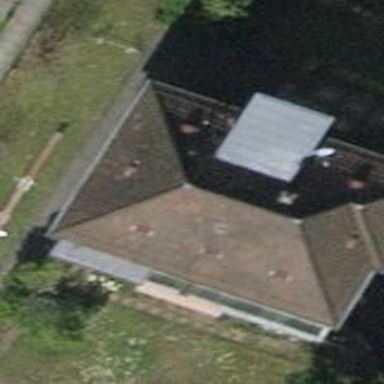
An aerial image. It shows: Hipped roof on apartment building.